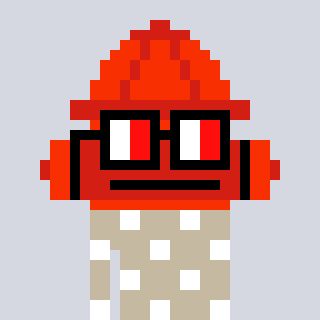
a pixel art character with square glasses with black frames and red eyes, a fire hydrant-shaped head and a bege-colored body on a cool background